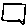
Label: square